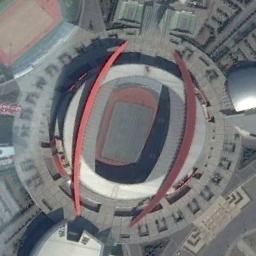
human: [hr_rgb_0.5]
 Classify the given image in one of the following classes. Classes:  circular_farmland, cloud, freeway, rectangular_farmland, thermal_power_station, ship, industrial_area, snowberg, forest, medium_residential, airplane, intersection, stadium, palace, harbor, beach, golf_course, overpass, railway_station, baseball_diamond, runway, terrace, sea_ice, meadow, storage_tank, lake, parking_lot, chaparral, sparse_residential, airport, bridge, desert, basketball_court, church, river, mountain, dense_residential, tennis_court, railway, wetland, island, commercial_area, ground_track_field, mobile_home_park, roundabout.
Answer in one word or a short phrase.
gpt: stadium